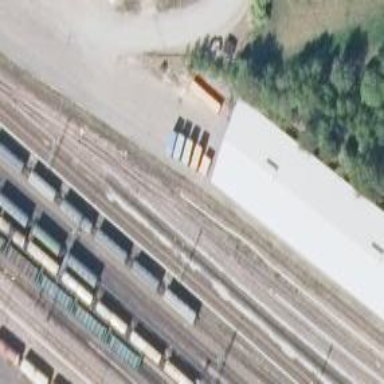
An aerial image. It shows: Railway signal.